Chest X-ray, AP view. Patient: 73 years old, sex M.
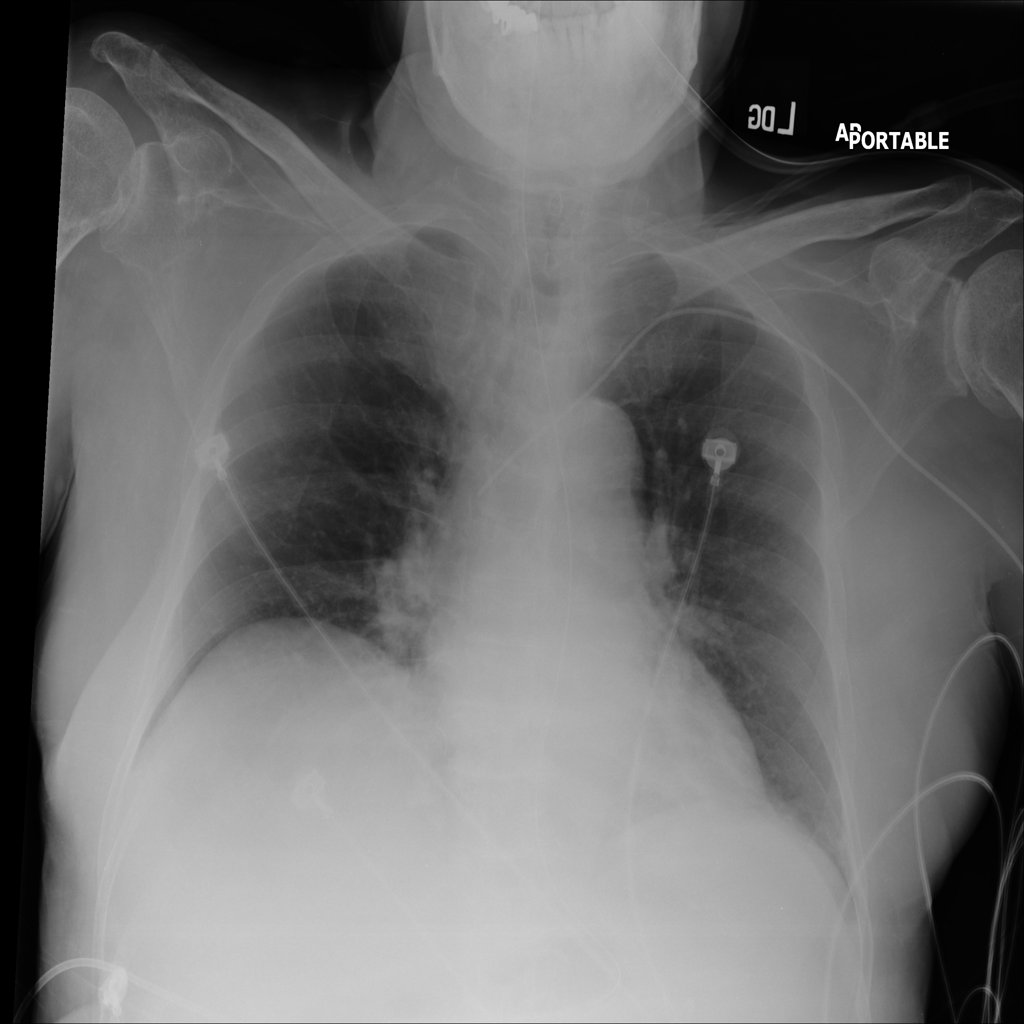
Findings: Atelectasis